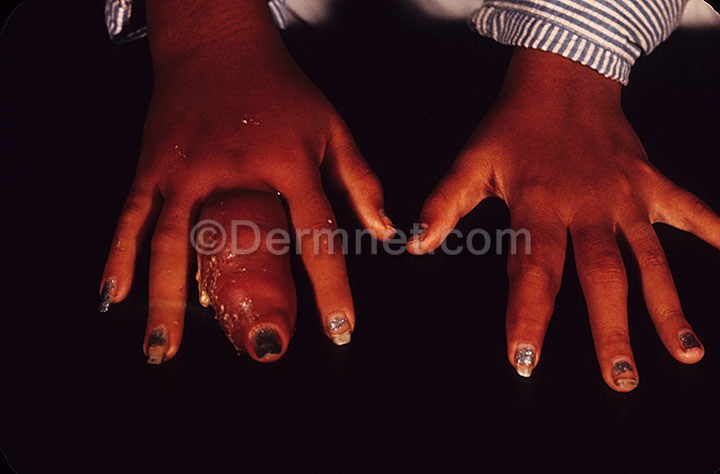
Disease: Systemic Disease